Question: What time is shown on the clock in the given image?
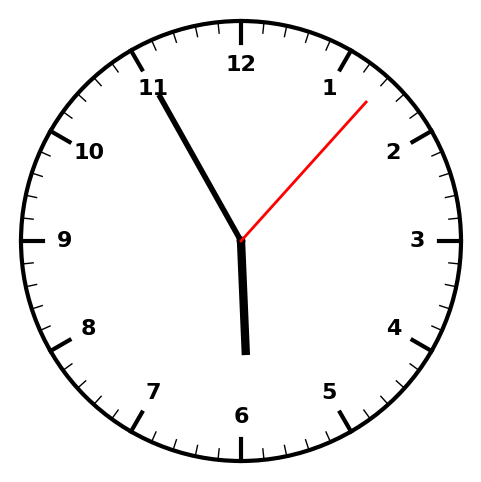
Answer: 05:55:07